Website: walmart
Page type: cart
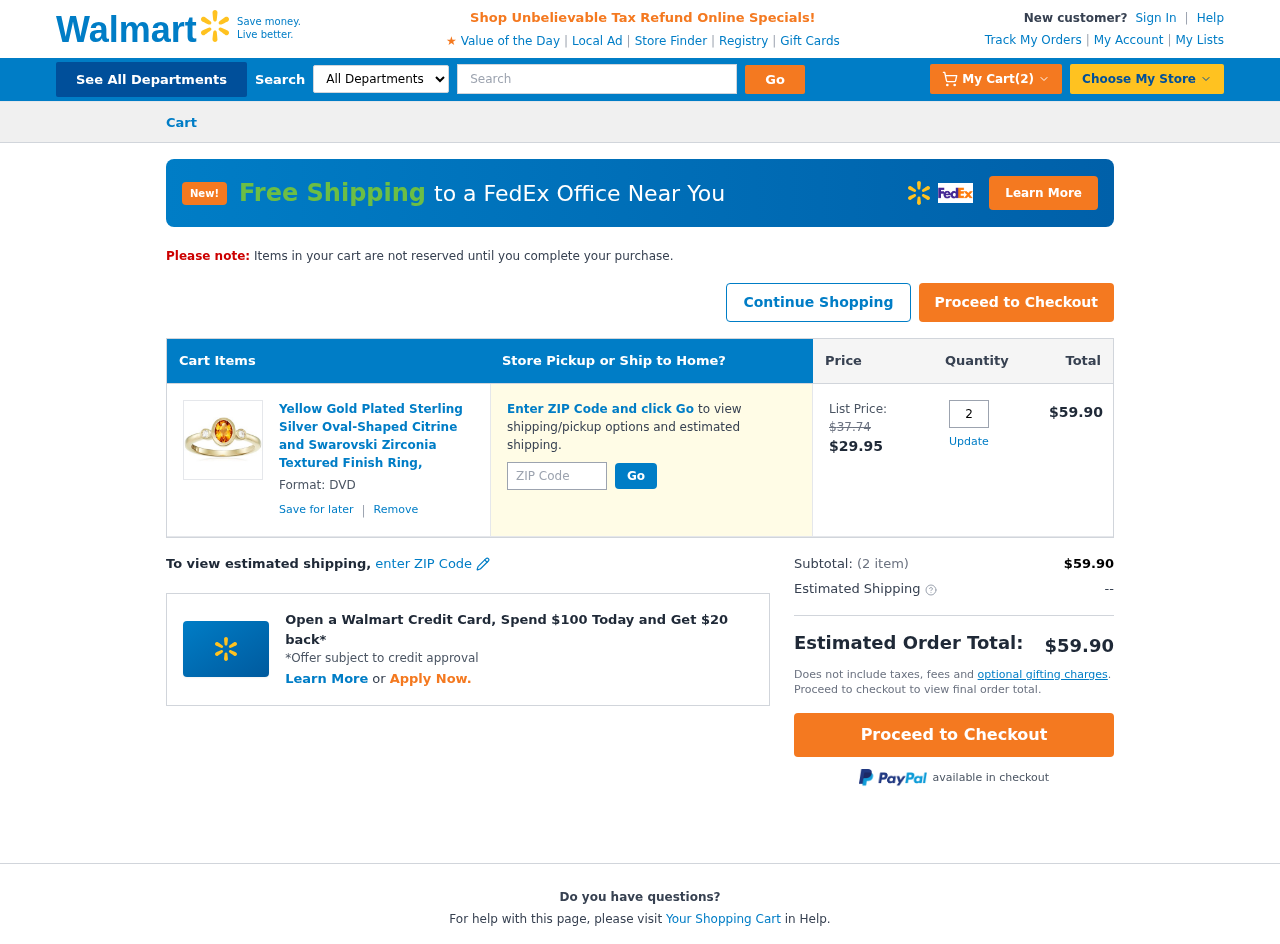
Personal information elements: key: PII_POSTCODE
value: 77718
Product elements: key: PRODUCT1_NAME
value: Yellow Gold Plated Sterling Silver Oval-Shaped Citrine and Swarovski Zirconia Textured Finish Ring,
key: PRODUCT1_PRICE
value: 29.95
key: PRODUCT1_QUANTITY
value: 2
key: PRODUCT1_ORIGINAL_PRICE
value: $37.74
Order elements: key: ORDER_NUM_ITEMS
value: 2
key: ORDER_SUBTOTAL
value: $59.90
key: ORDER_TOTAL
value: $59.90
Search elements: key: HEADER_SEARCH
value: Search